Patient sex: F
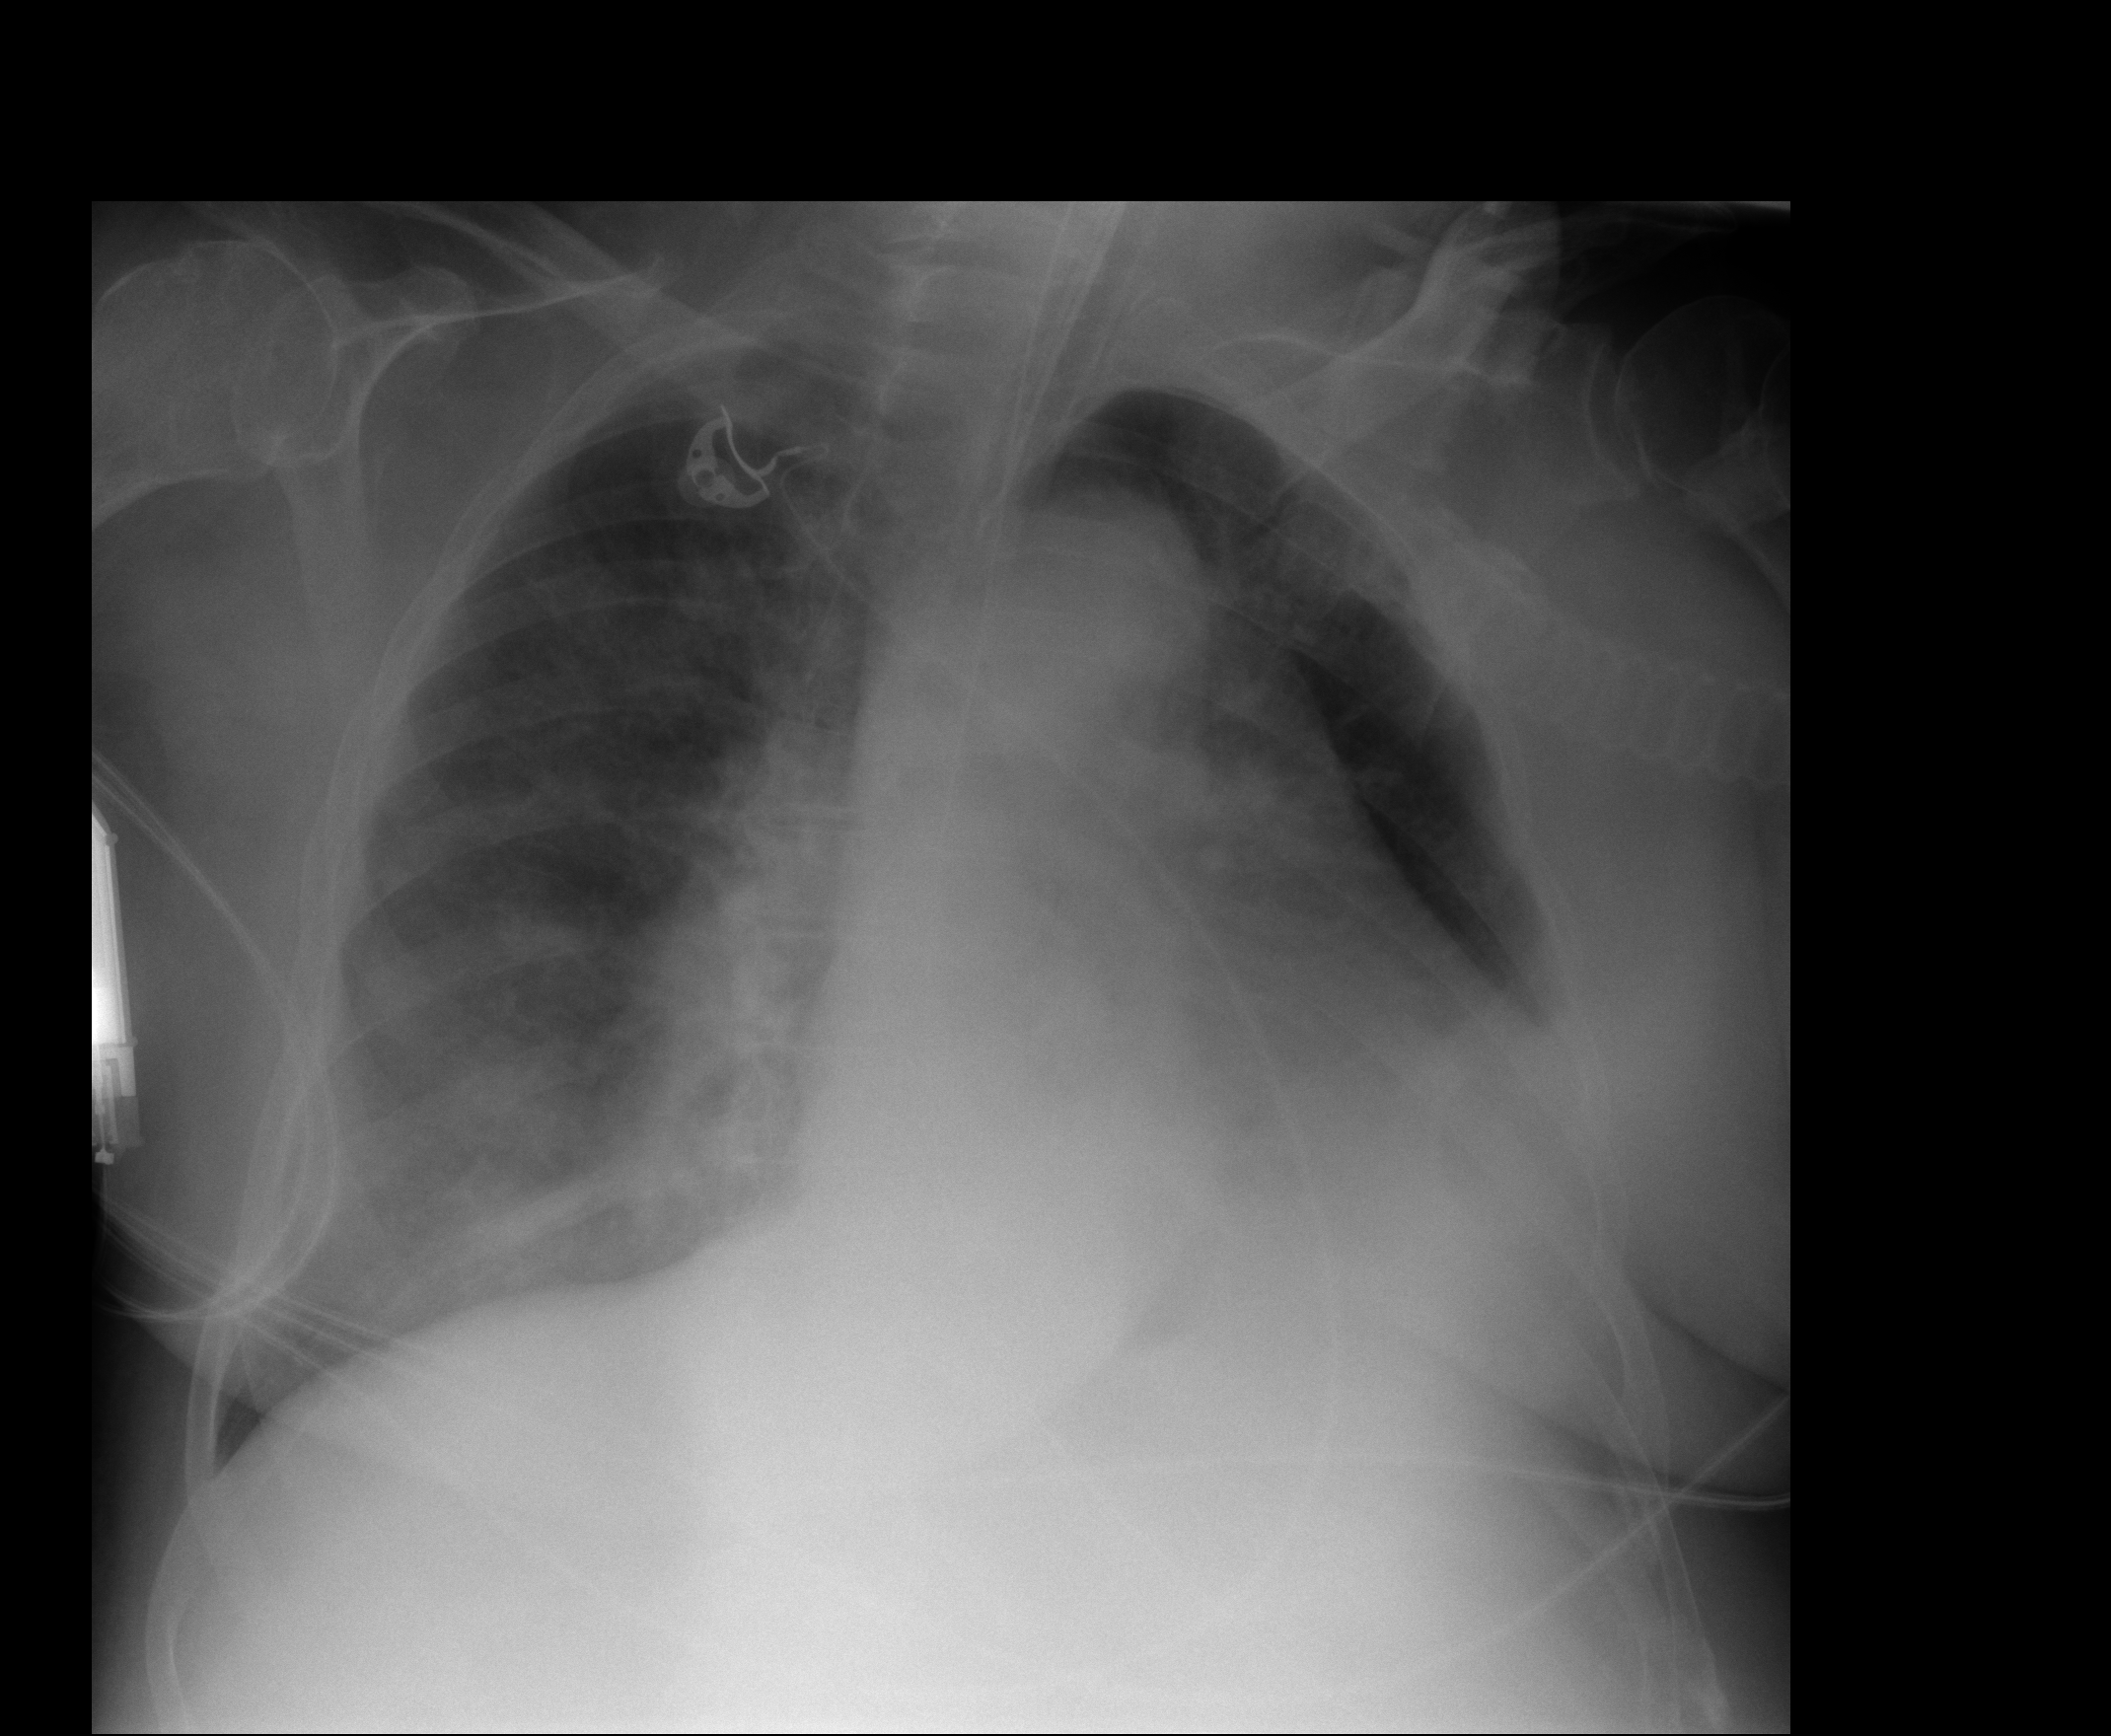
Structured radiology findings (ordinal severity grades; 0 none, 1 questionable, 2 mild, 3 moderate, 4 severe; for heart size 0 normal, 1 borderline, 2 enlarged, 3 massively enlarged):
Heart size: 0
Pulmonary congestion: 0
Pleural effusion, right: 2
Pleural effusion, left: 0
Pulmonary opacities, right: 1
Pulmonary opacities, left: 0
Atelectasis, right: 2
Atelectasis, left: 0